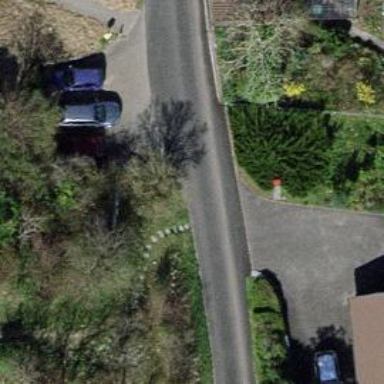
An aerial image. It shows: Unclassified road.